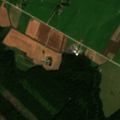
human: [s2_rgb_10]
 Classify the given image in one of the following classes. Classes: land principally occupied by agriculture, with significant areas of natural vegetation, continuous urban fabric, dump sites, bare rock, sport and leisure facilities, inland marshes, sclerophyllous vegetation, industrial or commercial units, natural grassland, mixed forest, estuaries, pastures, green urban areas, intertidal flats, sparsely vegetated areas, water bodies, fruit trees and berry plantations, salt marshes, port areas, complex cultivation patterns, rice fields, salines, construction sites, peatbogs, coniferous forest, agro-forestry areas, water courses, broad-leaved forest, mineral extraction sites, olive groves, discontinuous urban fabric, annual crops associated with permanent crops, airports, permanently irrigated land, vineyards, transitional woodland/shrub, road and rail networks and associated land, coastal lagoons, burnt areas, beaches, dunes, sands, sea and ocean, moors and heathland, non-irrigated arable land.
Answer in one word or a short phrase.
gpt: non-irrigated arable land, complex cultivation patterns, mixed forest, transitional woodland/shrub